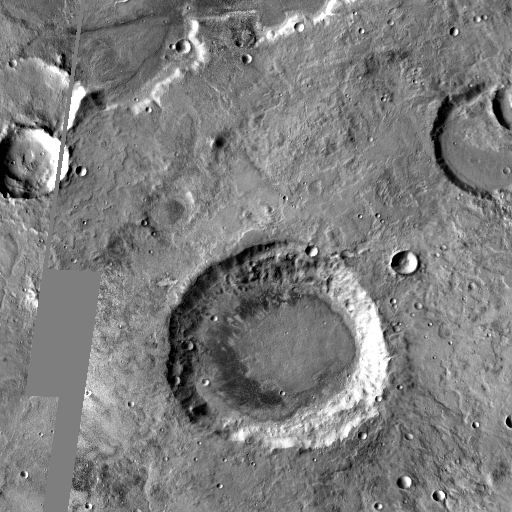
Crater classes present: Background, Other, Buried, Secondary